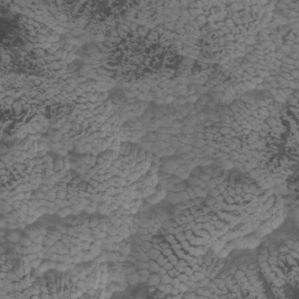
Label: non_frost